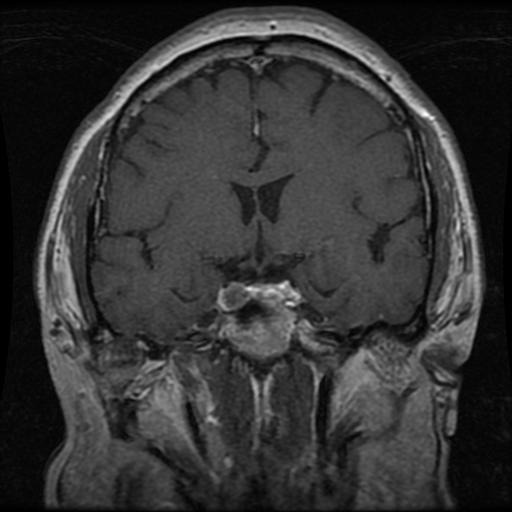
Label: pituitary